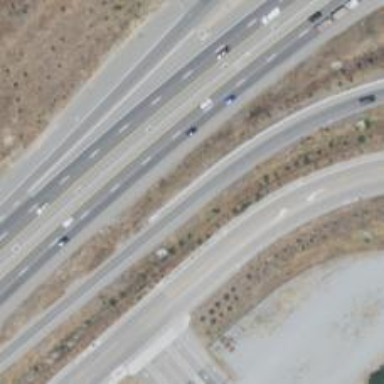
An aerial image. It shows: Trunk link road with asphalt surface.